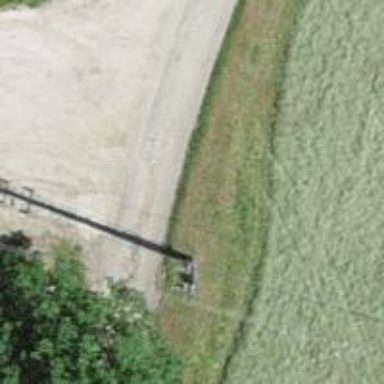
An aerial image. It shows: Concrete power pole.